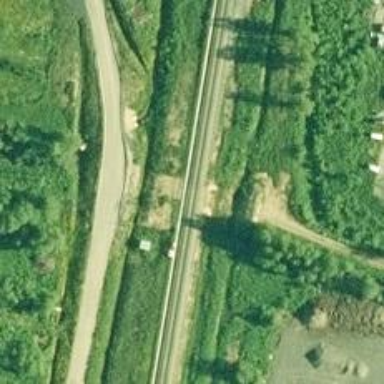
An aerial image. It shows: Uncontrolled crossing.